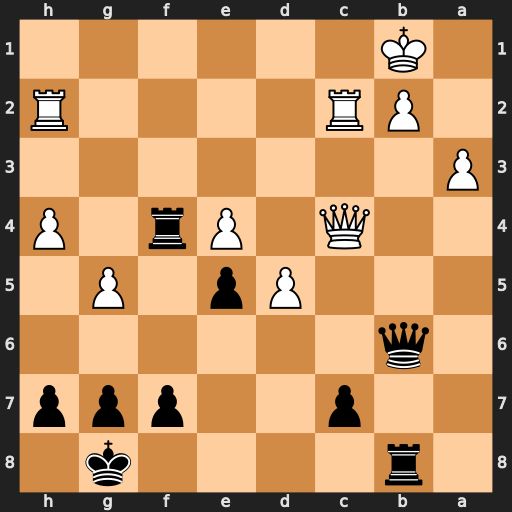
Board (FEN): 1r4k1/2p2ppp/1q6/3Pp1P1/2Q1Pr1P/P7/1PR4R/1K6
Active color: b
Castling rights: -
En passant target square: -
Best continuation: Qg1+ Ka2 Rf1 Qxf1 Qxf1